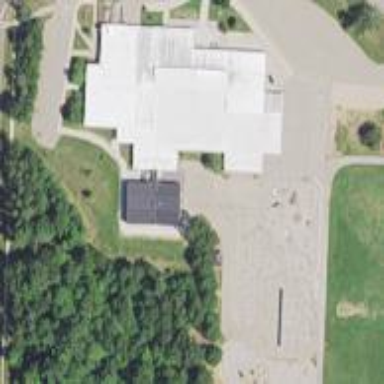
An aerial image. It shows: School building.